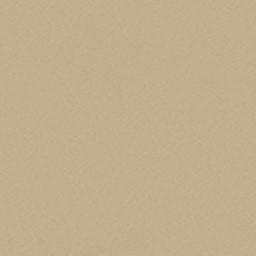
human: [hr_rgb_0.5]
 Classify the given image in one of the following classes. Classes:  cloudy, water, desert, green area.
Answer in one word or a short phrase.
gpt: desert